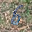
Label: 6